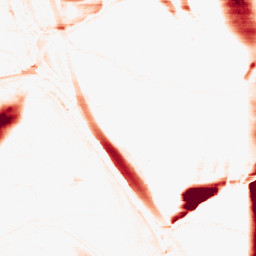
Category: morphological
Decomposition family: morphological_rect
Decomposition parameters: operation: opening
width: 50
height: 5
Upsampling method: edge_directed
Upsampling parameters: scale: 2
Upsampling scale: 2